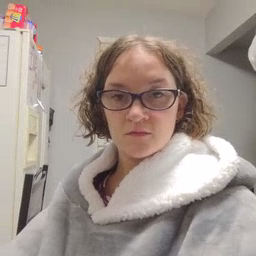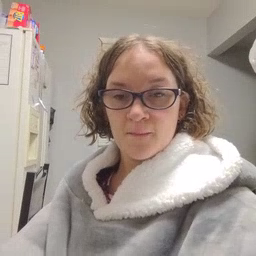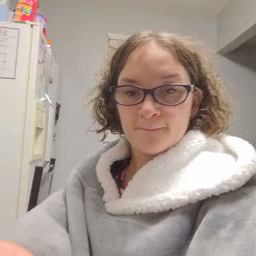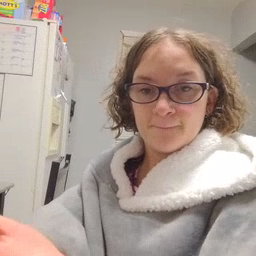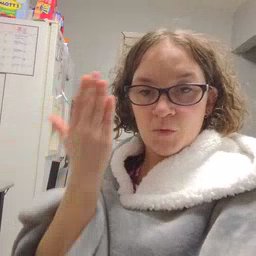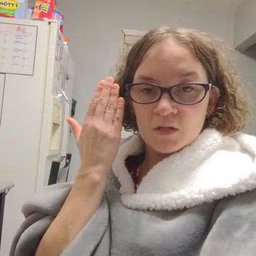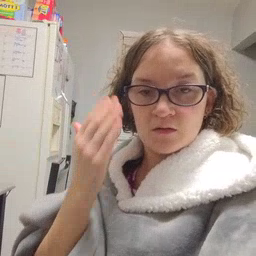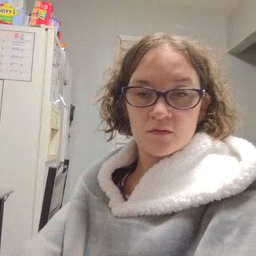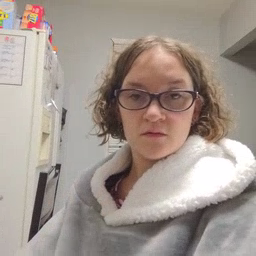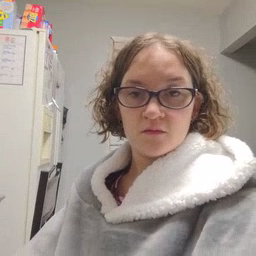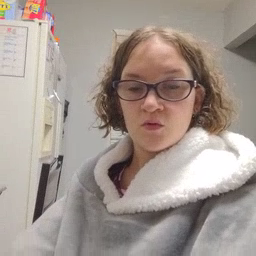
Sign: morning